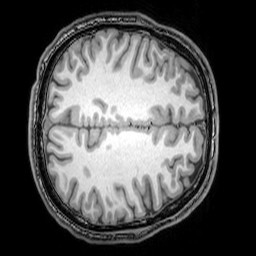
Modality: T1w
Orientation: axial
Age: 21
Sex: male
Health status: healthy
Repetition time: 0.081 s
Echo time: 0.037 s